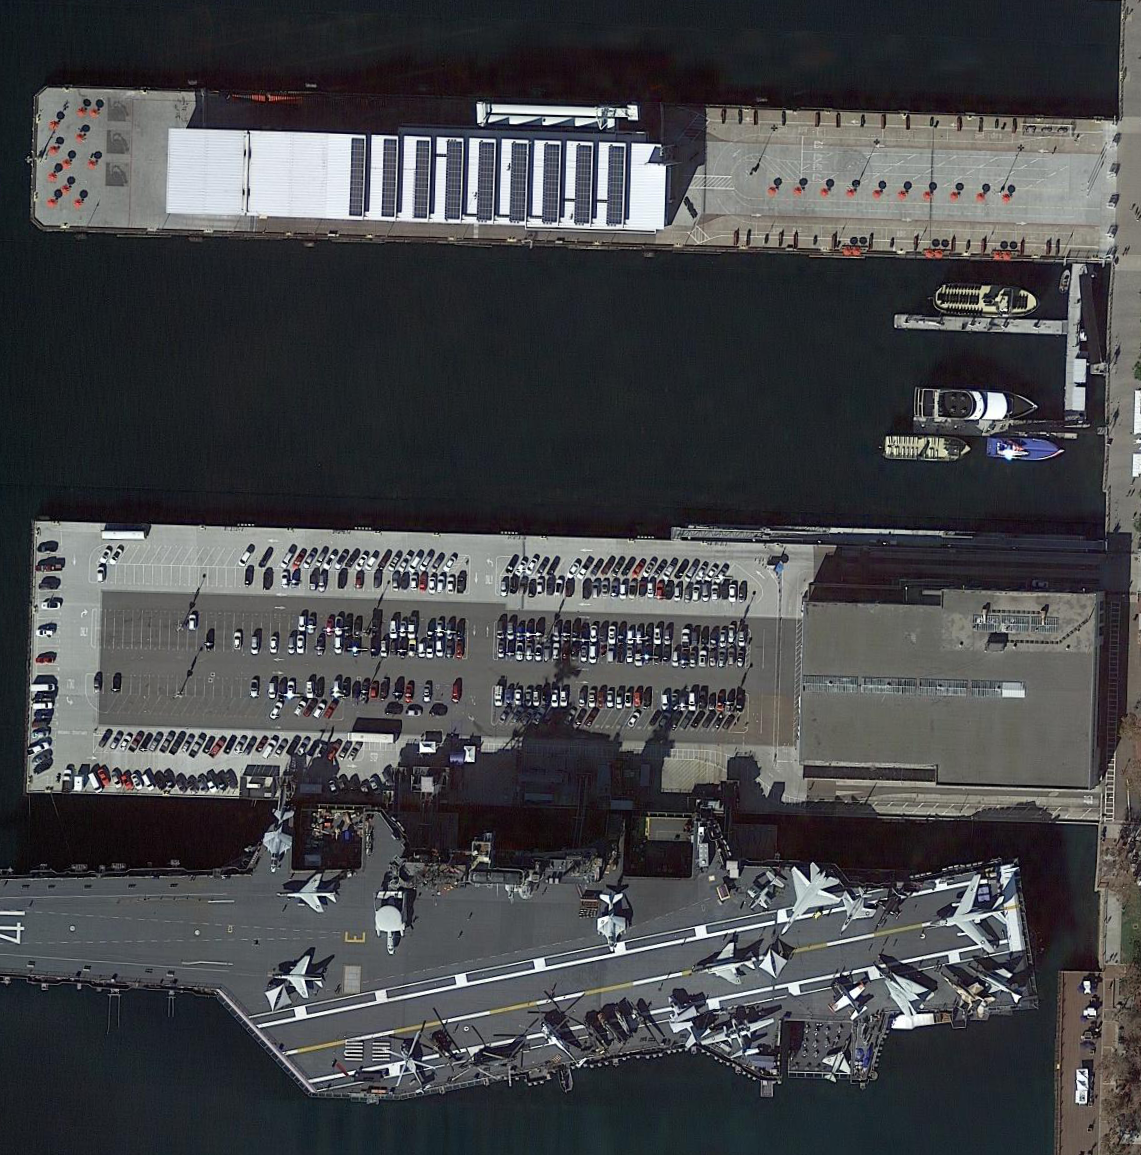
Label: Midway-class_aircraft_carrier